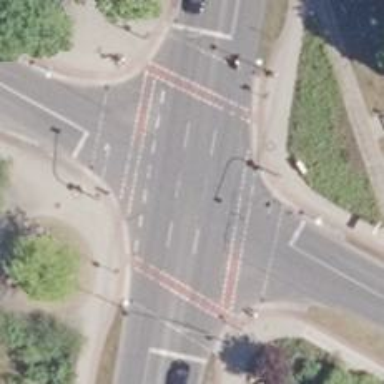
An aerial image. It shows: Road with traffic signals at the crossing.